Question: I created these tables:
'''
CREATE TABLE public.articulos
( id integer PRIMARY KEY,
nombre varchar(100),
stock decimal(18,2));
CREATE TABLE public.movimientos
( transaccion integer,
fecha date DEFAULT current_date,
articulo_id integer,
cantidad decimal(10,2),
tipo char(1) CHECK (tipo='E' OR tipo='S'),
FOREIGN KEY (articulo_id) REFERENCES public.articulos(id));
'''
I am trying to adapt the code from :

To PostgreSQL:
'''
CREATE FUNCTION inserta() RETURNS trigger AS $actualiza$
BEGIN
-- Actualizamos la fecha
UPDATE public.articulos
SET stock=stock + T.parcial
FROM public.articulos A
INNER JOIN
(SELECT articulo_id,
SUM(CASE WHEN tipo='E'
THEN cantidad
ELSE -cantidad
END)
AS parcial FROM movimientos
GROUP BY articulo_id
)
T ON A.id=T.articulo_id;
RETURN NULL;
END;
$actualiza$ LANGUAGE plpgsql;
CREATE TRIGGER movimientosinsert
AFTER INSERT
ON public.movimientos
FOR EACH ROW
EXECUTE PROCEDURE inserta();
'''
What I still don't get is how these two lines from SQL Server:
'''
AS parcial FROM INSERTED
SET stock=stock + T.parcial
'''
So that when I run something like:
'''
INSERT INTO public.movimientos (transaccion,articulo_id,fecha,cantidad,tipo)
VALUES (1,1,current_date,100,'E'),
(2,2,current_date,25,'S');
'''
The trigger calls the function and the function does its work.
Any help with be really thanked because I have looked up for the solution but I have just found that the words 'New' & 'Old' could help if referring to specific column.
But what if I want to refer to the all the columns from a specific table then?
Thanks!
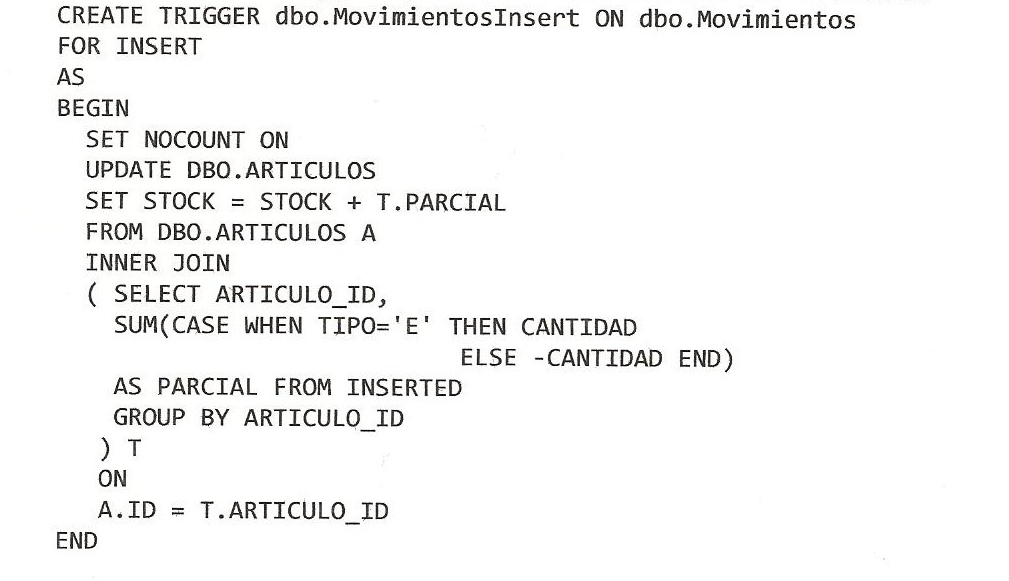
Answer: Something like this I would say:
'''
CREATE FUNCTION inserta() RETURNS trigger AS $actualiza$
BEGIN
-- Actualizamos la fecha
UPDATE public.articulos
SET stock = stock + case
when new.tipo = 'E' then new.cantidad
else -new.cantidad
end
where articulos.articulo_id = new.articulo_id;
RETURN null;
END;
$actualiza$ LANGUAGE plpgsql;
'''
As you are using a row level trigger (something SQL Server does not have), you will always deal with exactly one row, so there is no need to use 'group by' (although it's been ages that I used SQL Server - maybe I'm misunderstanding something in the original trigger).